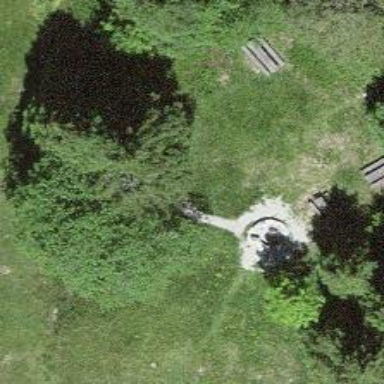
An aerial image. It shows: BBQ amenity.